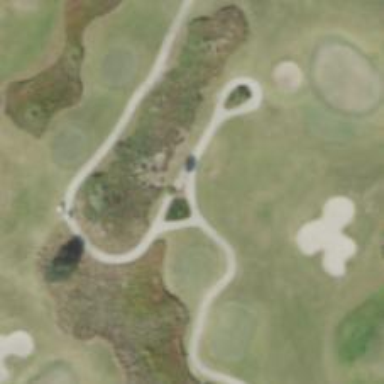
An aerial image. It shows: Golf cartpath that is also road path.